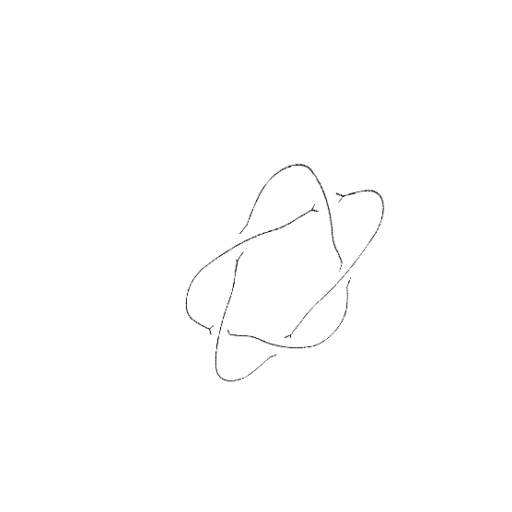
Crossing number: 5